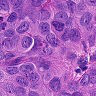
Metastatic tissue present: yes